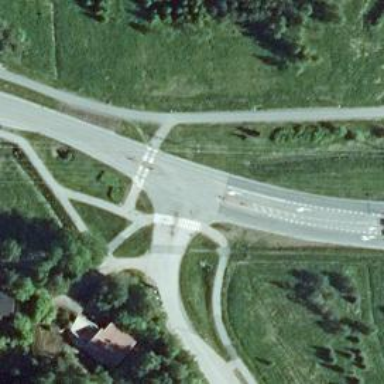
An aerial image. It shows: Island crossing on the road.